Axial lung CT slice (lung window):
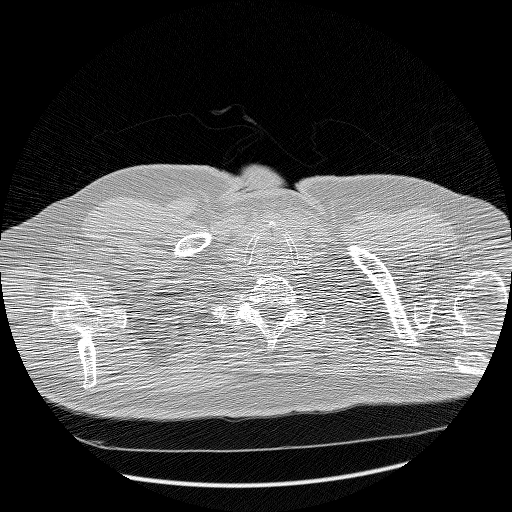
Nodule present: no